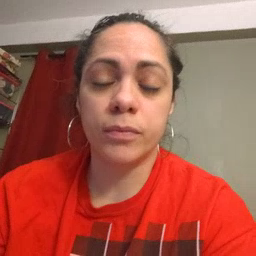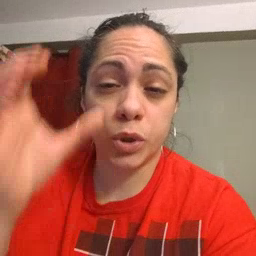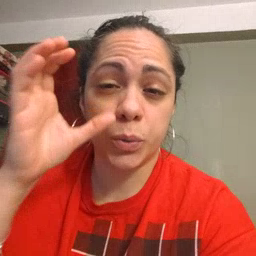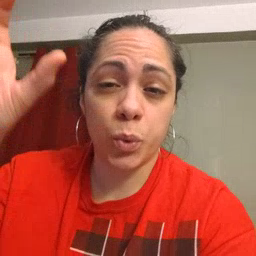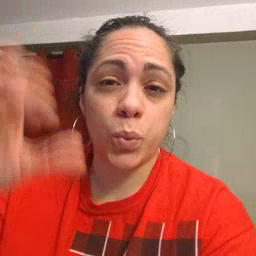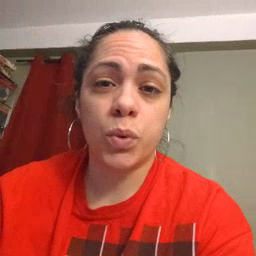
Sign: moon